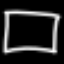
Label: square